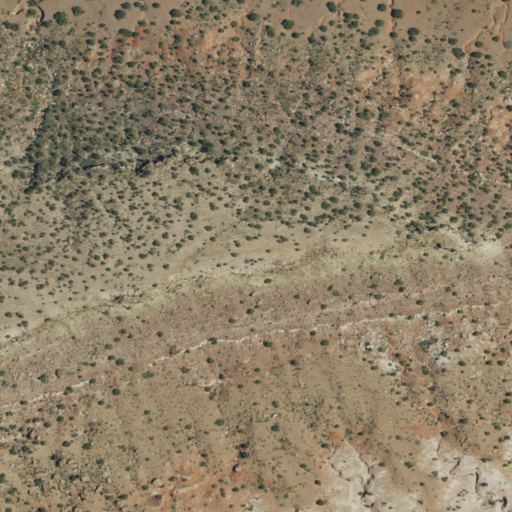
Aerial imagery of mountain in New Mexico named Punta de Mesa Colorado containing shrub and evergreen forest